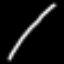
Label: line